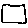
Label: square